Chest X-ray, PA view. Patient: 26 years old, sex F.
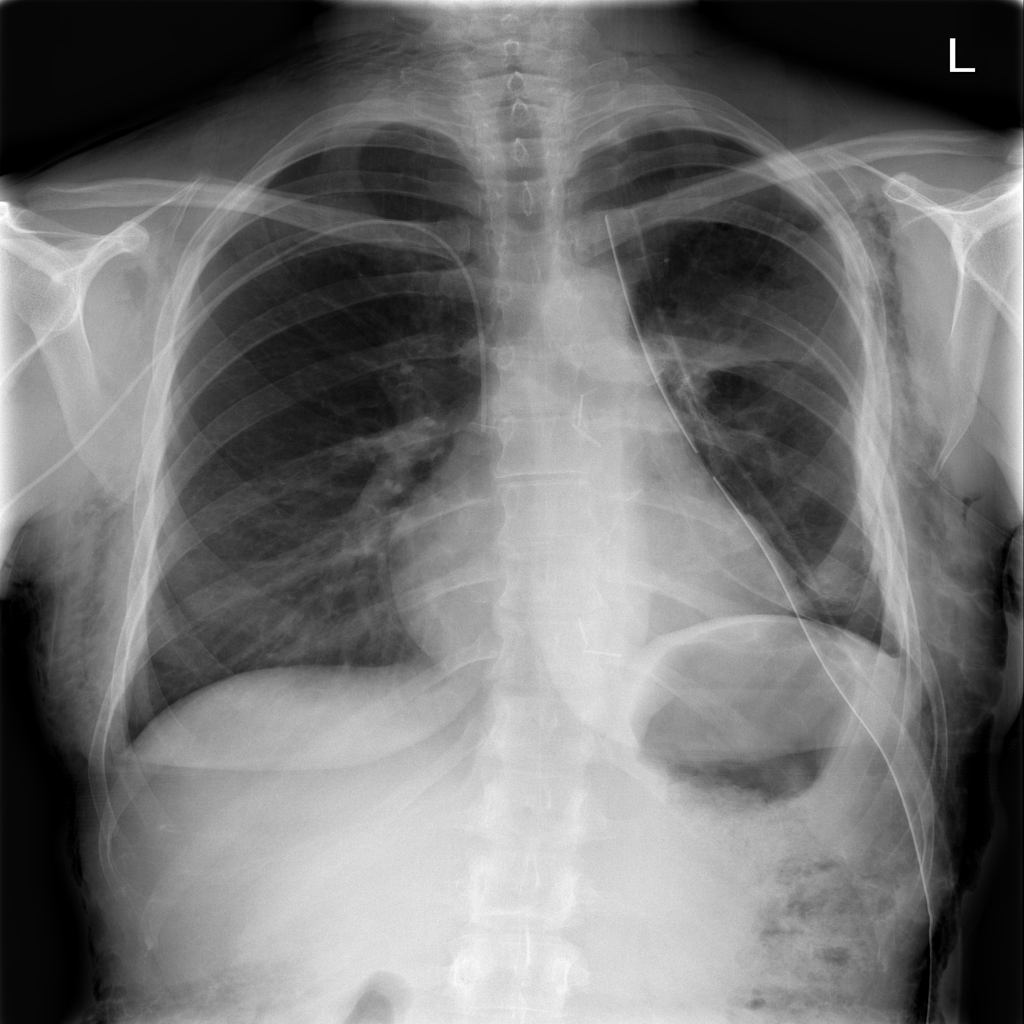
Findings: Emphysema